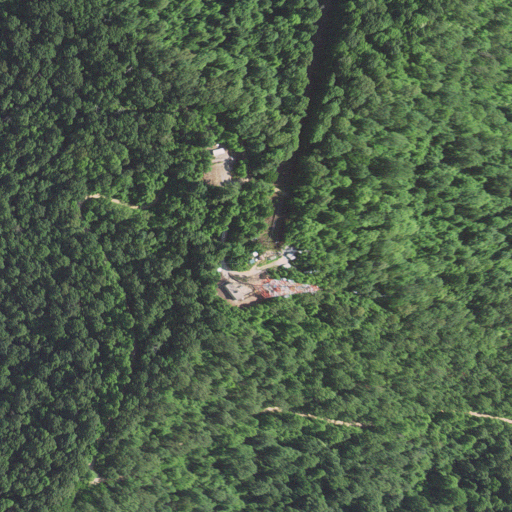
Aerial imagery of mountain in West Virginia named Horsepen Mountain containing deciduous forest, open development, evergreen forest, low intensity development, and medium intensity development